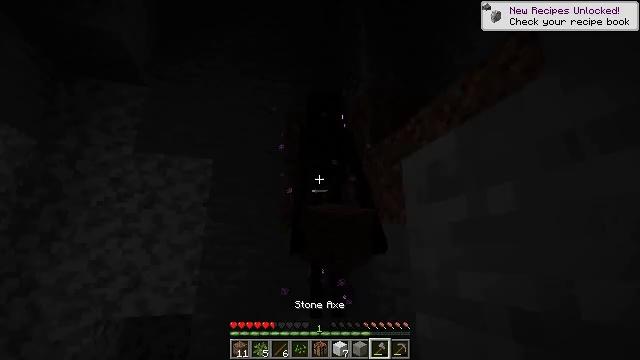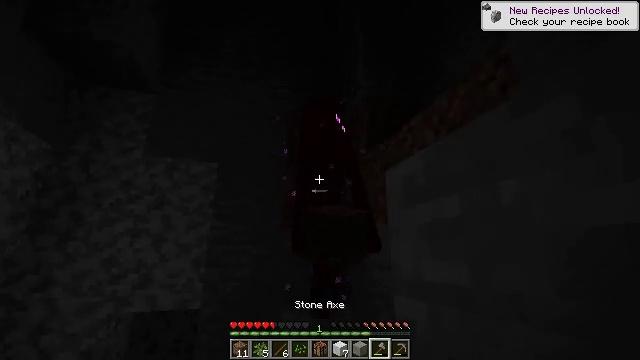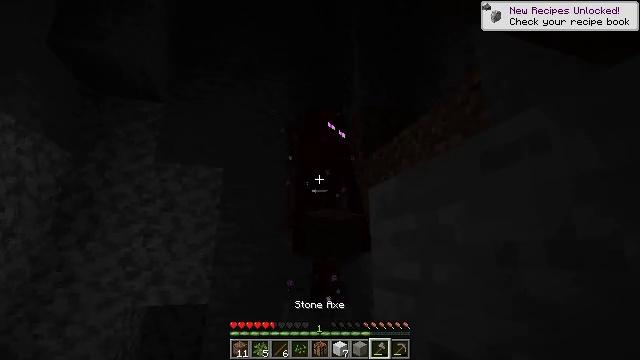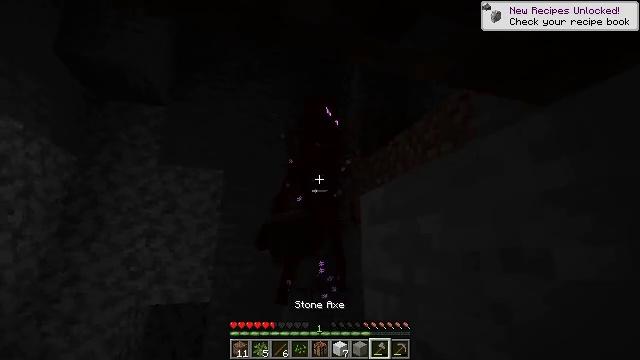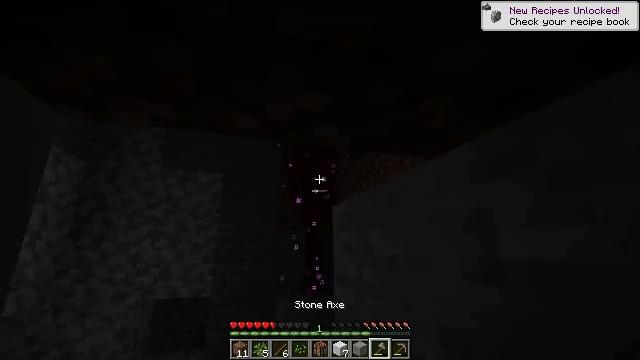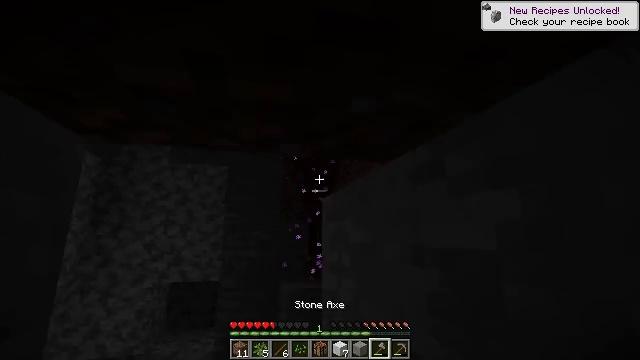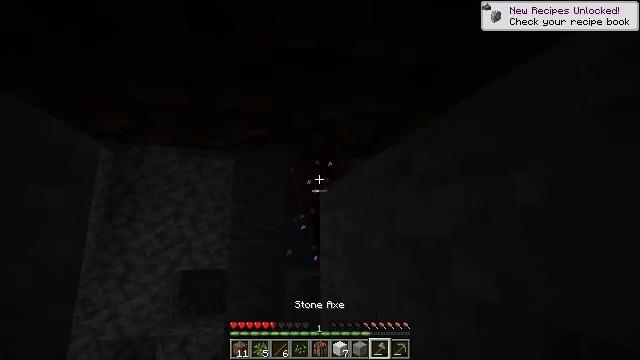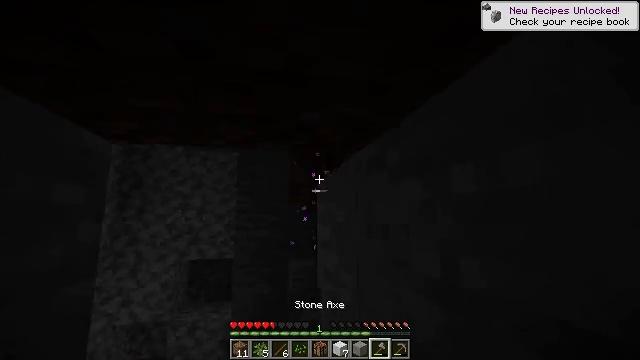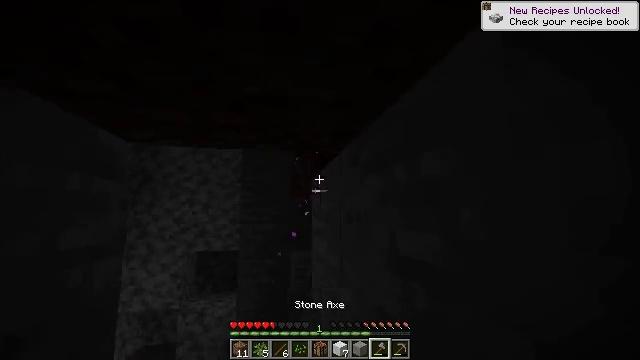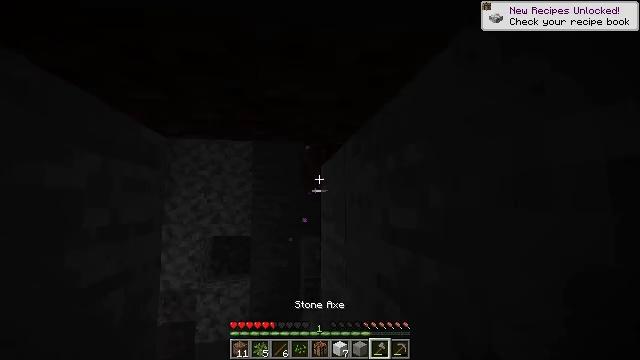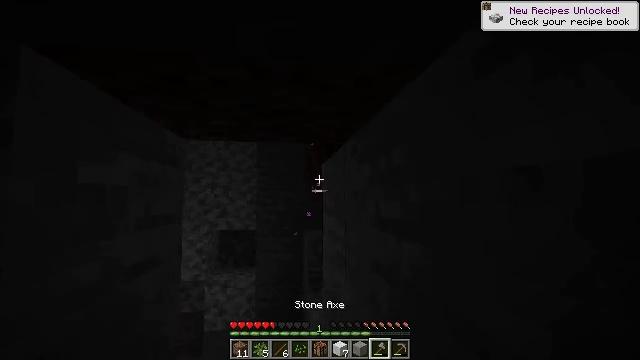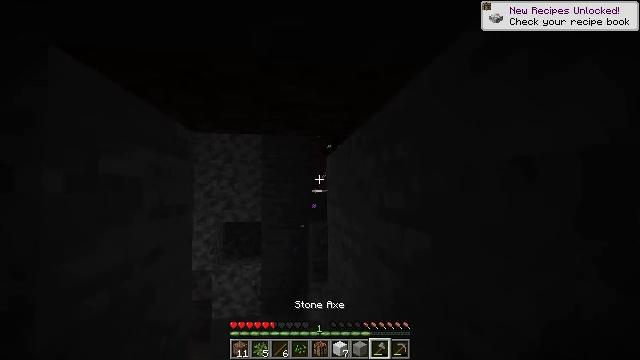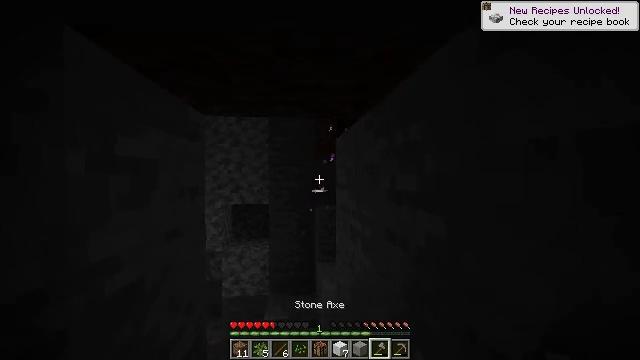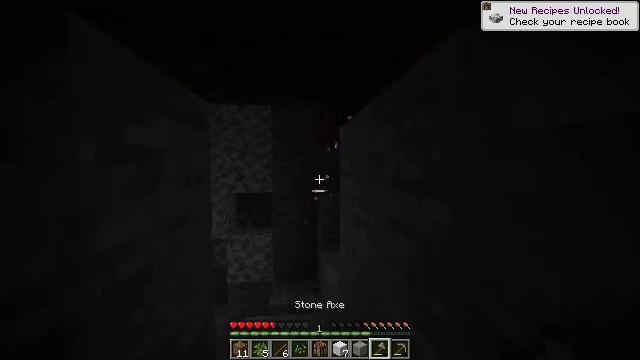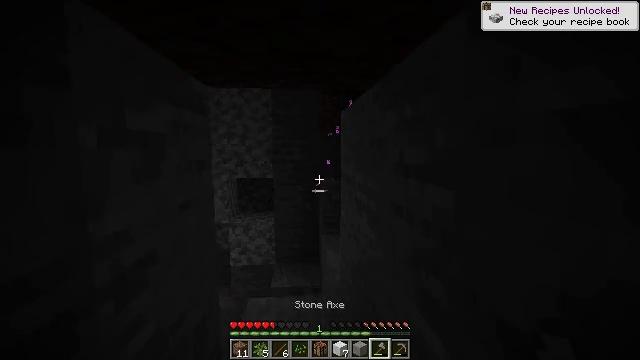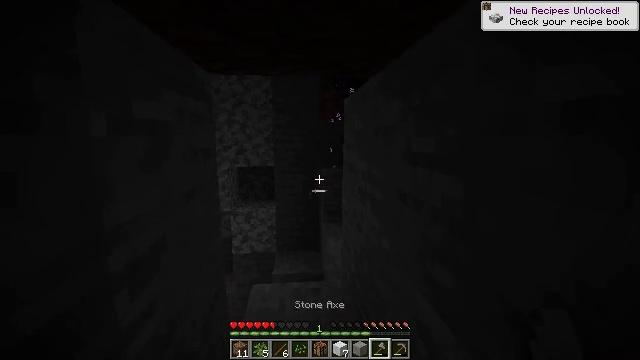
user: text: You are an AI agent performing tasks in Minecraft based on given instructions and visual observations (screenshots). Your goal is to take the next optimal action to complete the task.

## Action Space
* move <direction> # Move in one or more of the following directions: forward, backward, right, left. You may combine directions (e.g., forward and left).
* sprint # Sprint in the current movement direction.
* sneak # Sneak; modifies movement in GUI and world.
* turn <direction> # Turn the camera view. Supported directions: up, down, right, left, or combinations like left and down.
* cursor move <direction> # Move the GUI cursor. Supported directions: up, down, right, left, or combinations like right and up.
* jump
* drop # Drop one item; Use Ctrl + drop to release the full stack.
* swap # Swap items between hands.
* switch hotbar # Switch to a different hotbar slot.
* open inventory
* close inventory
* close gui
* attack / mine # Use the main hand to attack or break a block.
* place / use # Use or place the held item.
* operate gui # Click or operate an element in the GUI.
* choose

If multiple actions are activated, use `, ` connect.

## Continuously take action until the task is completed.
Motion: motion action
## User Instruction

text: Combat the enderman.
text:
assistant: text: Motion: move back
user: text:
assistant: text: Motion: move back
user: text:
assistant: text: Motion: move back and move right
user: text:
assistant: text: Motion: move back and move right
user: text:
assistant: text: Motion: move back and move right, turn left and down
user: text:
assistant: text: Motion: move back and move right, turn left and down
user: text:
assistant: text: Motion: move back and move right, turn left and down
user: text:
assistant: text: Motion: move back, turn left and down
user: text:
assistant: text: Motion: move back, turn left and down
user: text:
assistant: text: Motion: move back, turn down
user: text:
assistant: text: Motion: move back, turn down
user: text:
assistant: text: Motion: move back, turn left and down
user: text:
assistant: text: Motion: move back, turn down
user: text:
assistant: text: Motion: move back, turn down
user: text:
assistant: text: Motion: move back, turn down
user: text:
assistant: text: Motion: move back, turn right and down
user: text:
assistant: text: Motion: move back
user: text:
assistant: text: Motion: no_op
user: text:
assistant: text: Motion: no_op
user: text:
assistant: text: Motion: no_op
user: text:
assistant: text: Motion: no_op
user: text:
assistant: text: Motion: no_op
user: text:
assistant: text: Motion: no_op
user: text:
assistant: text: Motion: no_op
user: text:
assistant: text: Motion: no_op
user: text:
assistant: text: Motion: no_op
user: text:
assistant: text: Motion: no_op
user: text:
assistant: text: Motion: no_op
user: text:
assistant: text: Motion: no_op
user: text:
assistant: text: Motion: no_op